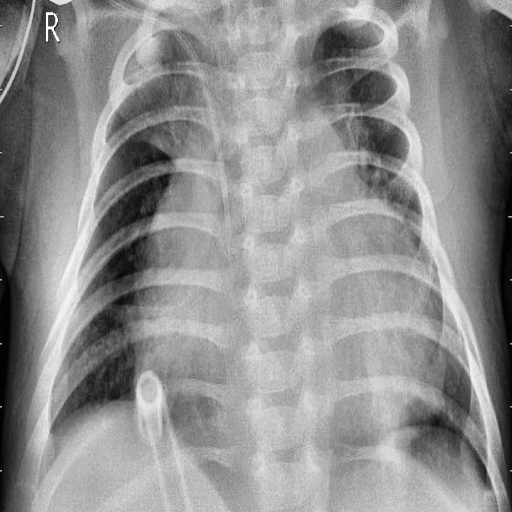
Finding: PNEUMONIA